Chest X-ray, PA view. Patient: 45 years old, sex F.
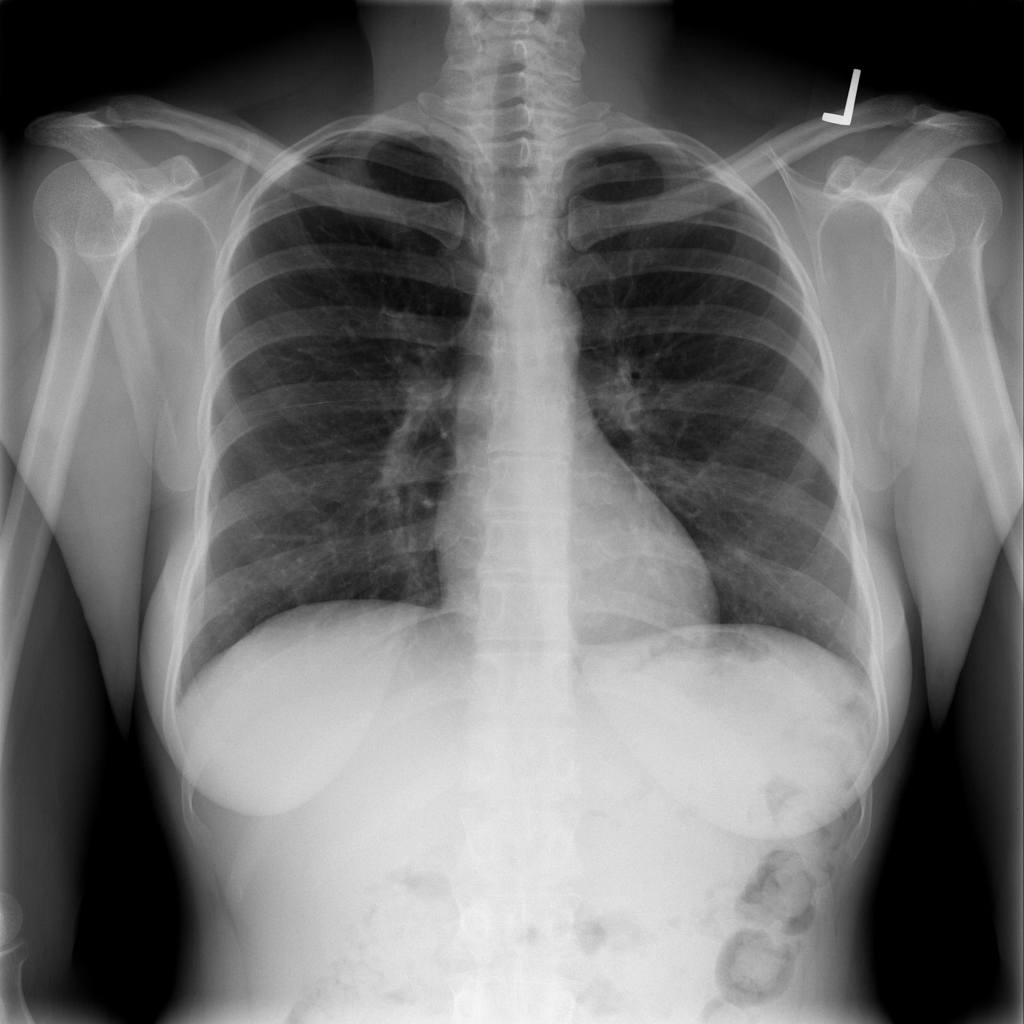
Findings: No Finding